Field crop: maize
Growth stage: 2
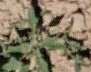
Species: atriplex